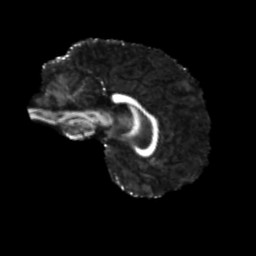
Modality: FA
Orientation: sagittal
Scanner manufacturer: siemens
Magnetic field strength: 3 T
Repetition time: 4 s
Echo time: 0.0594 s